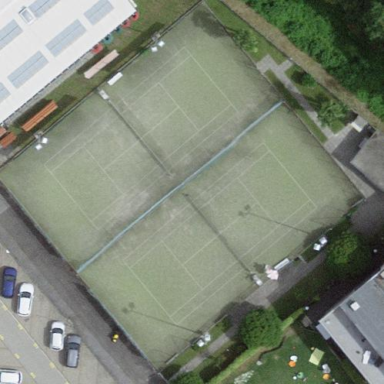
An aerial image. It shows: Tennis court in leisure pitch.